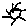
Label: sun